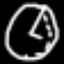
Label: clock